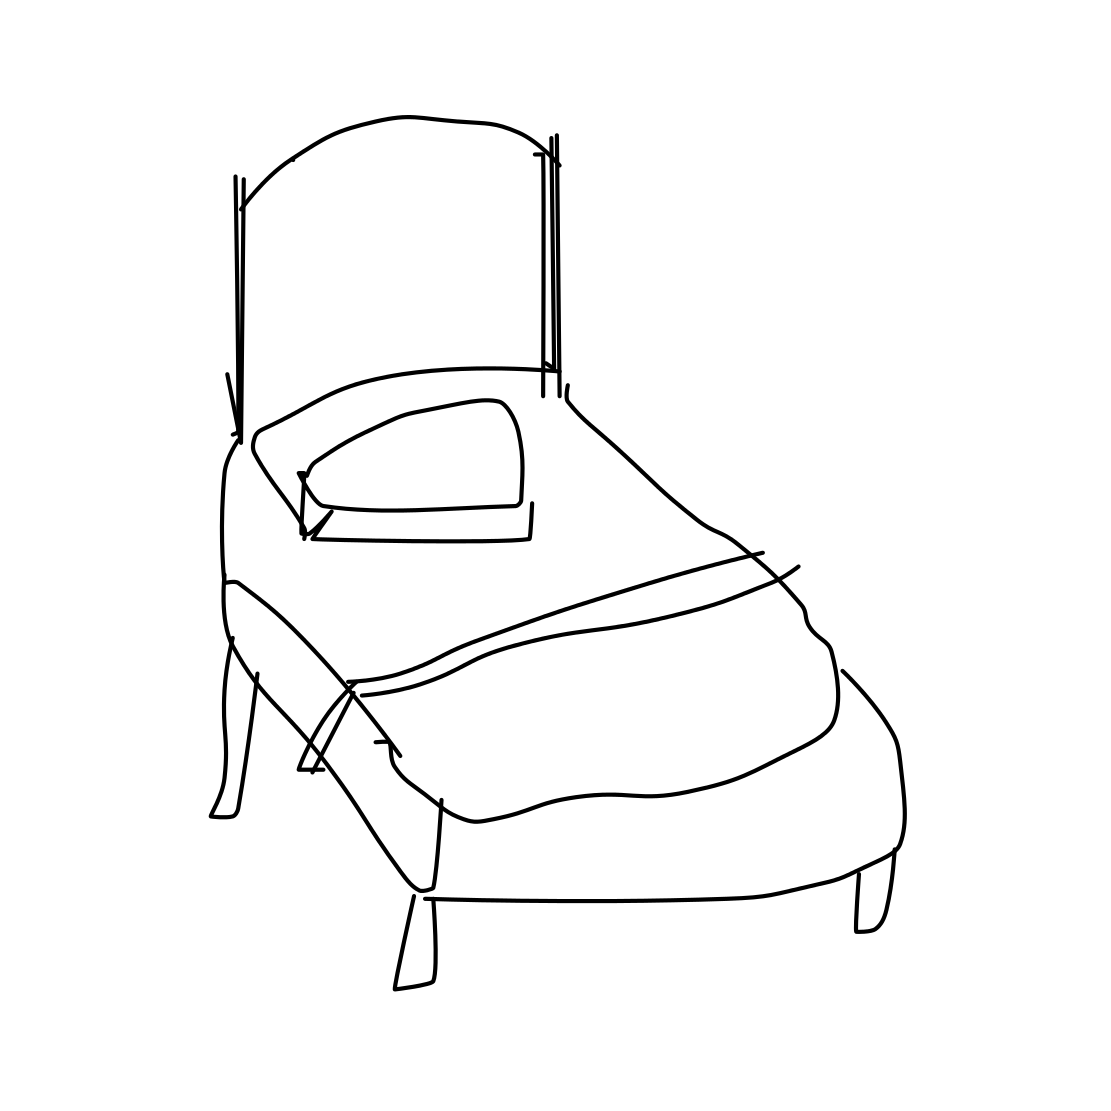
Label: bed